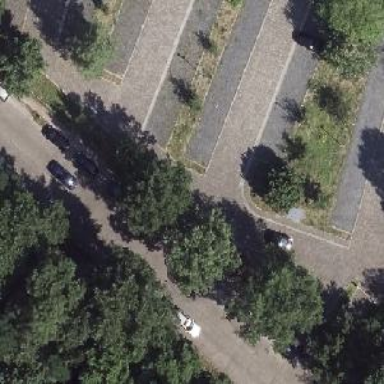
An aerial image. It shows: Parking aisle designated as service road.